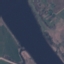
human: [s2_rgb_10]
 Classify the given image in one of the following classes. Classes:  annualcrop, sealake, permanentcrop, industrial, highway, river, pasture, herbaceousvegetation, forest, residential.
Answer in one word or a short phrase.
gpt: River